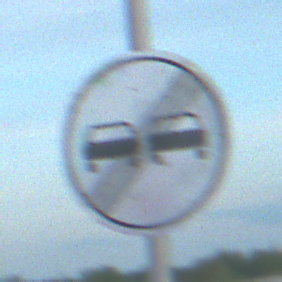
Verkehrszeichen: EndeUeberholverbot
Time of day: SunriseSunset
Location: Outdoor (Beach)
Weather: PartlyCloudy
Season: NotSpecified
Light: Natural